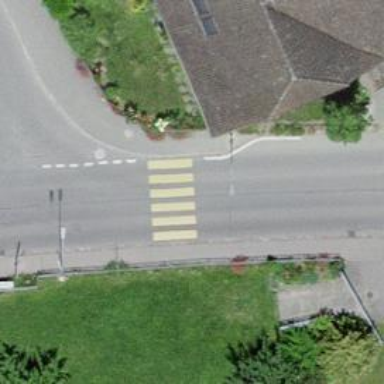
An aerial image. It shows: Uncontrolled zebra crossing on the road.